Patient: sex M, age 53
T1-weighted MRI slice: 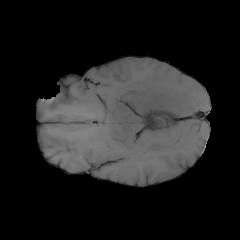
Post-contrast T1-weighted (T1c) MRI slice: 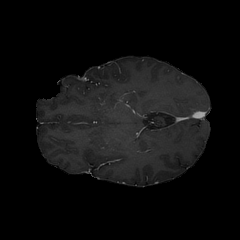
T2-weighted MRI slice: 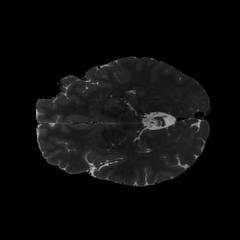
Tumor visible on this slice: no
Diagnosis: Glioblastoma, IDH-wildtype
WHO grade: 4